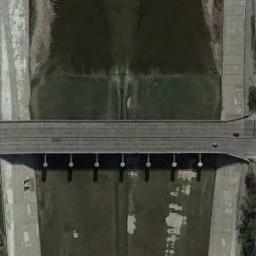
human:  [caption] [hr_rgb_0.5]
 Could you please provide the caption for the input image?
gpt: A bridge connects the land on both sides of the turquoise river  There are several sandbanks in the middle of the river .

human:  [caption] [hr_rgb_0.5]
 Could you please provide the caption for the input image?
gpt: There is a bridge over the green river .

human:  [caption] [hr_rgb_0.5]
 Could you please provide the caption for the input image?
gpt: There are vehicles on the bridge, And the water under the bridge is muddy .

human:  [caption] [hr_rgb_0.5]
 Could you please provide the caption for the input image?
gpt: A bridge is built on a dark green river and the river has a small ladder .

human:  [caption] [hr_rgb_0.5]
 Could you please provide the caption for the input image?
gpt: Two roads are under the bridge .